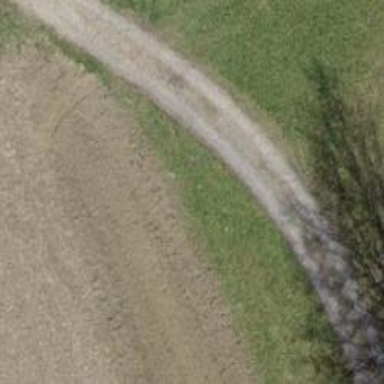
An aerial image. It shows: Gravel track with grade2 quality.